Interaction volume radius: 10 \u00c5
Interaction volume height: 15 \u00c5
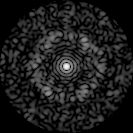
Disorder parameter: 0.7667